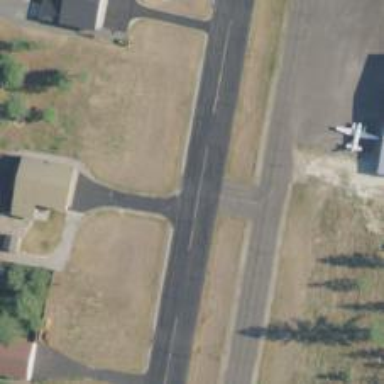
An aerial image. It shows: Runway surface made of asphalt at airport.